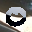
Label: 0